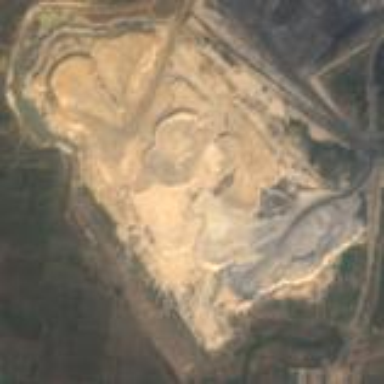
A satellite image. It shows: Spoil heap created by human activity.